Question: I have irregularly measured observations of a phenomenon with a timestamp each:
'''
2013-01-03 00:04:23
2013-01-03 00:02:04
2013-01-02 23:45:16
2013-01-02 23:35:16
2013-01-02 23:31:56
2013-01-02 23:31:30
2013-01-02 23:29:18
2013-01-02 23:28:43
...
'''
Now I would like to plot these points on the x axis and apply a kernel density function to them, so I can visually explore temporal density using various bandwidths. Something like this should turn out, although the example below does not use x axis labeling; I would like to have labels with, for example, particular days (January 1st, January 5th, etc.):

It is important, however, that the measurement points themselves are visible in the plot, like above.
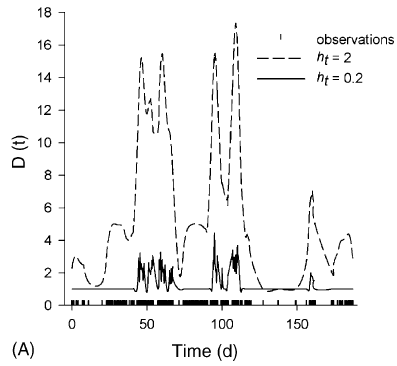
Answer: '''
#dput
df <- structure(list(V1 = structure(c(2L, 2L, 1L, 3L, 1L, 4L, 5L, 4L), .Label = c("2013-01-02", "2013-01-03", "2013-01-04", "2013-01-05", "2013-01-11"), class = "factor"), V2 = structure(c(1L, 3L, 8L, 4L, 7L, 6L, 5L, 2L), .Label = c(" 04:04:23", " 06:28:43", " 10:02:04", " 11:35:16", " 14:29:18", " 17:31:30", " 23:31:56", " 23:45:16"), class = "factor")), .Names = c("V1", "V2"), class = "data.frame", row.names = c(NA, -8L))
'''
Using 'ggplot' since it gives fine-grained control over your plot. Use different layers for the measurements and the density itself.
'''
df$tcol<- as.POSIXct(paste(df$dte, df$timestmp), format= "%Y-%m-%d %H:%M:%S")
library(ggplot2)
measurements <- geom_point(aes(x=tcol, y=0), shape=15, color='blue', size=5)
kde <- geom_density(aes(x=tcol), bw="nrd0")
ggplot(df) + measurements + kde
'''
Leads to

Now, if you want to further adjust the x-axis labels (since you want each separate day marked, you can use the 'scales' package.
We are going to use 'scale_x_date' but that only takes in 'Date'
'''
library(scales)
df$tcol <- as.Date(df$tcol, format= "%Y-%m-%d %H:%M:%S")
xlabel <- scale_x_date(labels=date_format("%m-%d"), breaks="1 day")
ggplot(df) + xlabel + measurements + kde
'''
This gives:

Please note that the hours seem to have gotten rounded.
Hopefully this helps you move forward.